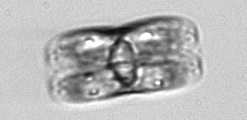
Label: pennate_morphotype1